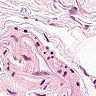
Metastatic tissue present: no